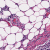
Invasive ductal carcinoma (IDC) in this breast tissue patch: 0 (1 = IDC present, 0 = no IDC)